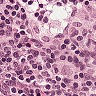
Metastatic tissue present: no